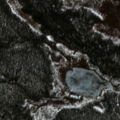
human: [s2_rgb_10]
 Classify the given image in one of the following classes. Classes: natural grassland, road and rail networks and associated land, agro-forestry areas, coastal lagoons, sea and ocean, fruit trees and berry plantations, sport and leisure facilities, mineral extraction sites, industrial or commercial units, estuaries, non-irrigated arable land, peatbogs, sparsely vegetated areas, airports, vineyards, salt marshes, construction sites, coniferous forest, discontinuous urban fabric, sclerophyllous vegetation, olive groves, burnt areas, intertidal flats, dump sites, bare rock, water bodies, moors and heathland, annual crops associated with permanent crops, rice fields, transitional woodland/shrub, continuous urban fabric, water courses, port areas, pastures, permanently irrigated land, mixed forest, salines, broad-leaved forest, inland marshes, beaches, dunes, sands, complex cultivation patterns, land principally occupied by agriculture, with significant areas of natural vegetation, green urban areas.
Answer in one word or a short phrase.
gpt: coniferous forest